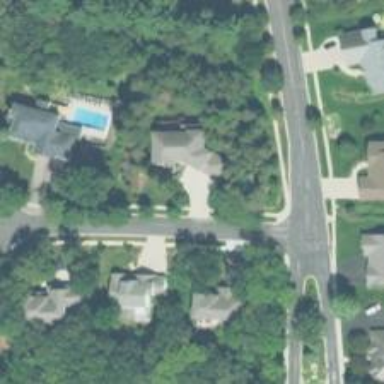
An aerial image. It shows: Residential road with asphalt surface and separate sidewalk.